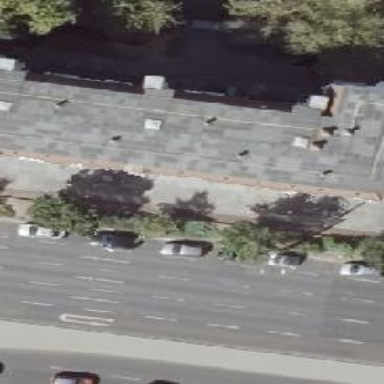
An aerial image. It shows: Building consisting of apartments with double saltbox roof shape.